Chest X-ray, AP view. Patient: 60 years old, sex M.
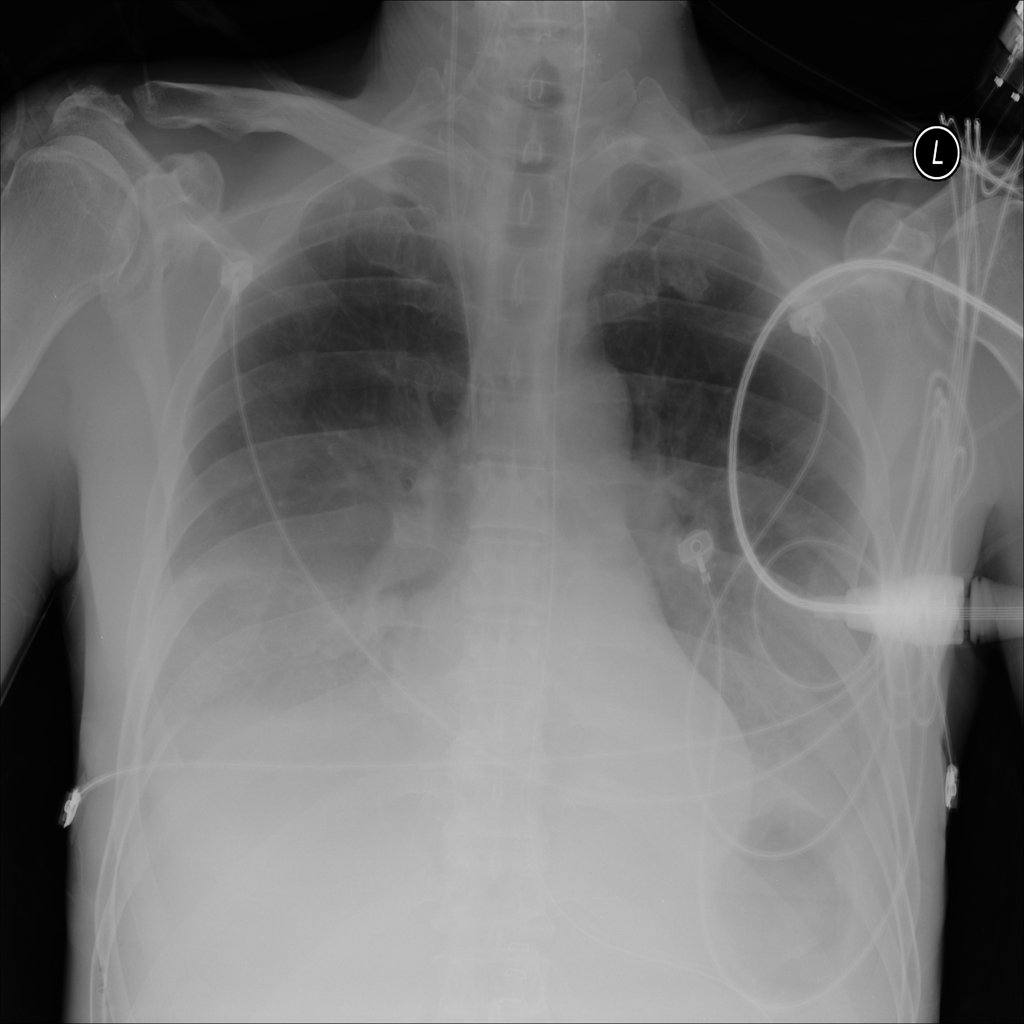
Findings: Atelectasis, Effusion, Infiltration